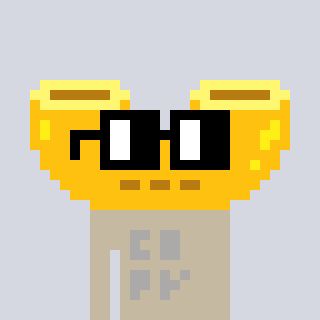
a pixel art character with square black glasses, a macaroni-shaped head and a bege-colored body on a cool background